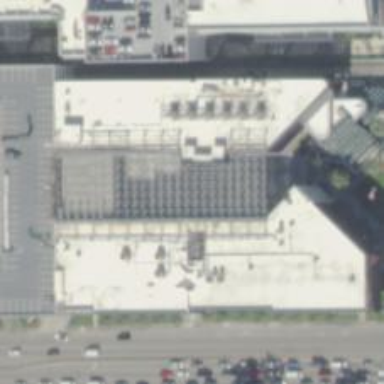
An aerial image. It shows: Cinema.